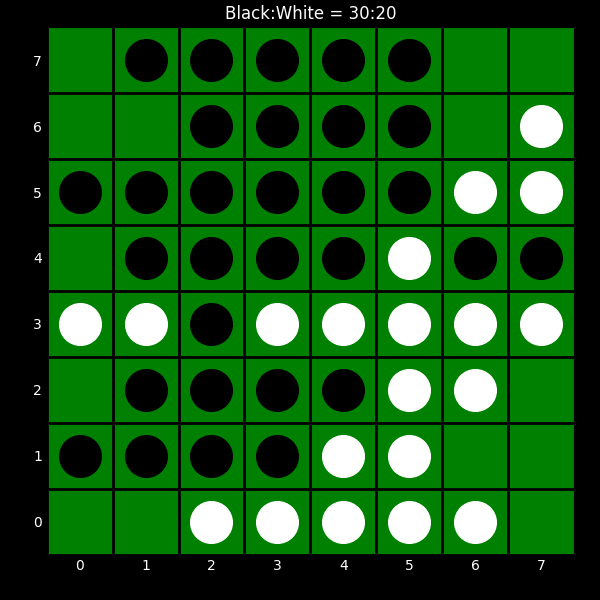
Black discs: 30
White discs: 20